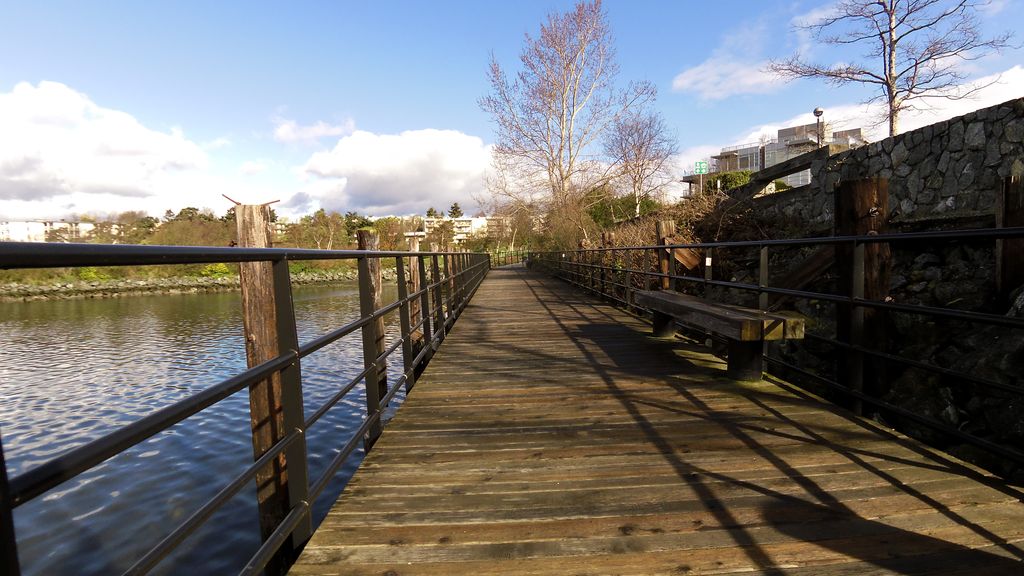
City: victoria